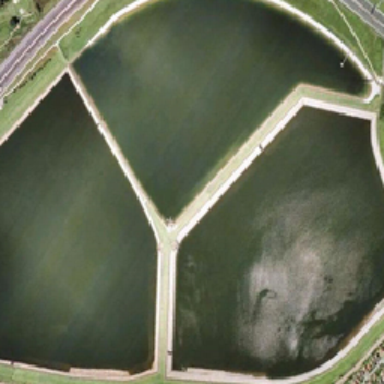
A big pond is divided into three parts .